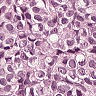
Metastatic tissue present: yes